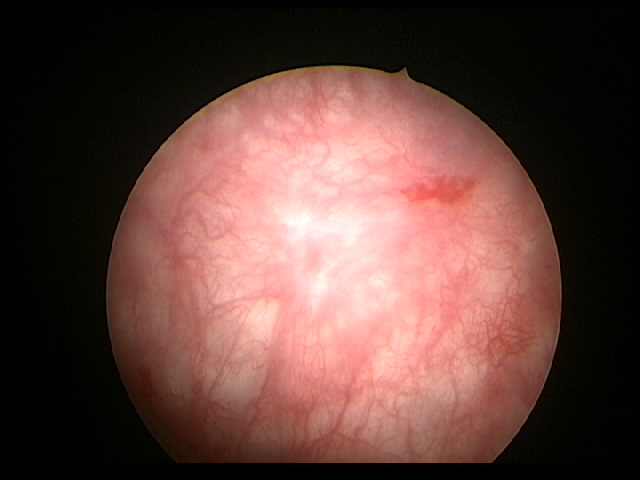
Modality: WLC
Class: Malignant
Subclass: CIS
Lesion: L2
Stage: Tis
Morphology: Non-papillary
Bladder cancer association: Yes